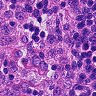
Metastatic tissue present: no